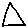
Label: triangle